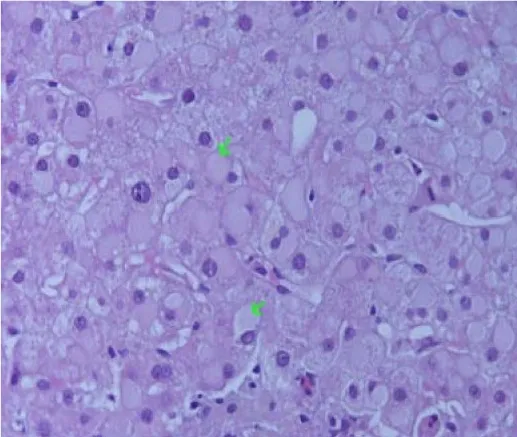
(B) Liver biopsy showing Lafora body-like inclusions, hematoxylin and eosin stain x400 magnification [R2.
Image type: pathology (h&e)